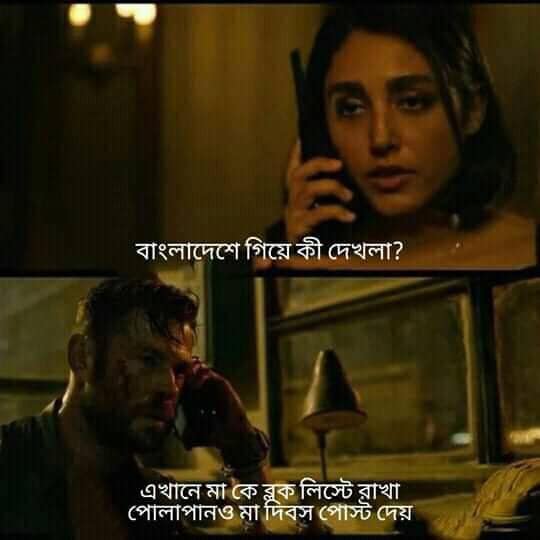
Caption: বাংলাদেশে গিয়ে কী দেখলা ?    এখানে মা কে ব্লক লিস্টে রাখা পোলাপানও মা দিবস পোস্ট দেয়
Label: hate